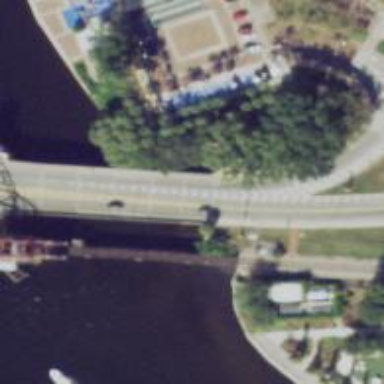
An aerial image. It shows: Tertiary road with asphalt surface crossing drawbridge.